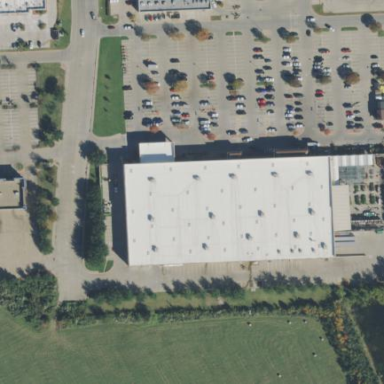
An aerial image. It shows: Retail building.